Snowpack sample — Buffalo Mountain, Silverthorne, Colorado, USA (1/25/25, 10:11 AM MST)
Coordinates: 39.6222, -106.1139
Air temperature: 22 °F
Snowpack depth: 110 cm
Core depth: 30 cm
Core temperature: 42.8 °F
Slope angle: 12°, slope face: 102°
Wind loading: high
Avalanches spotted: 0
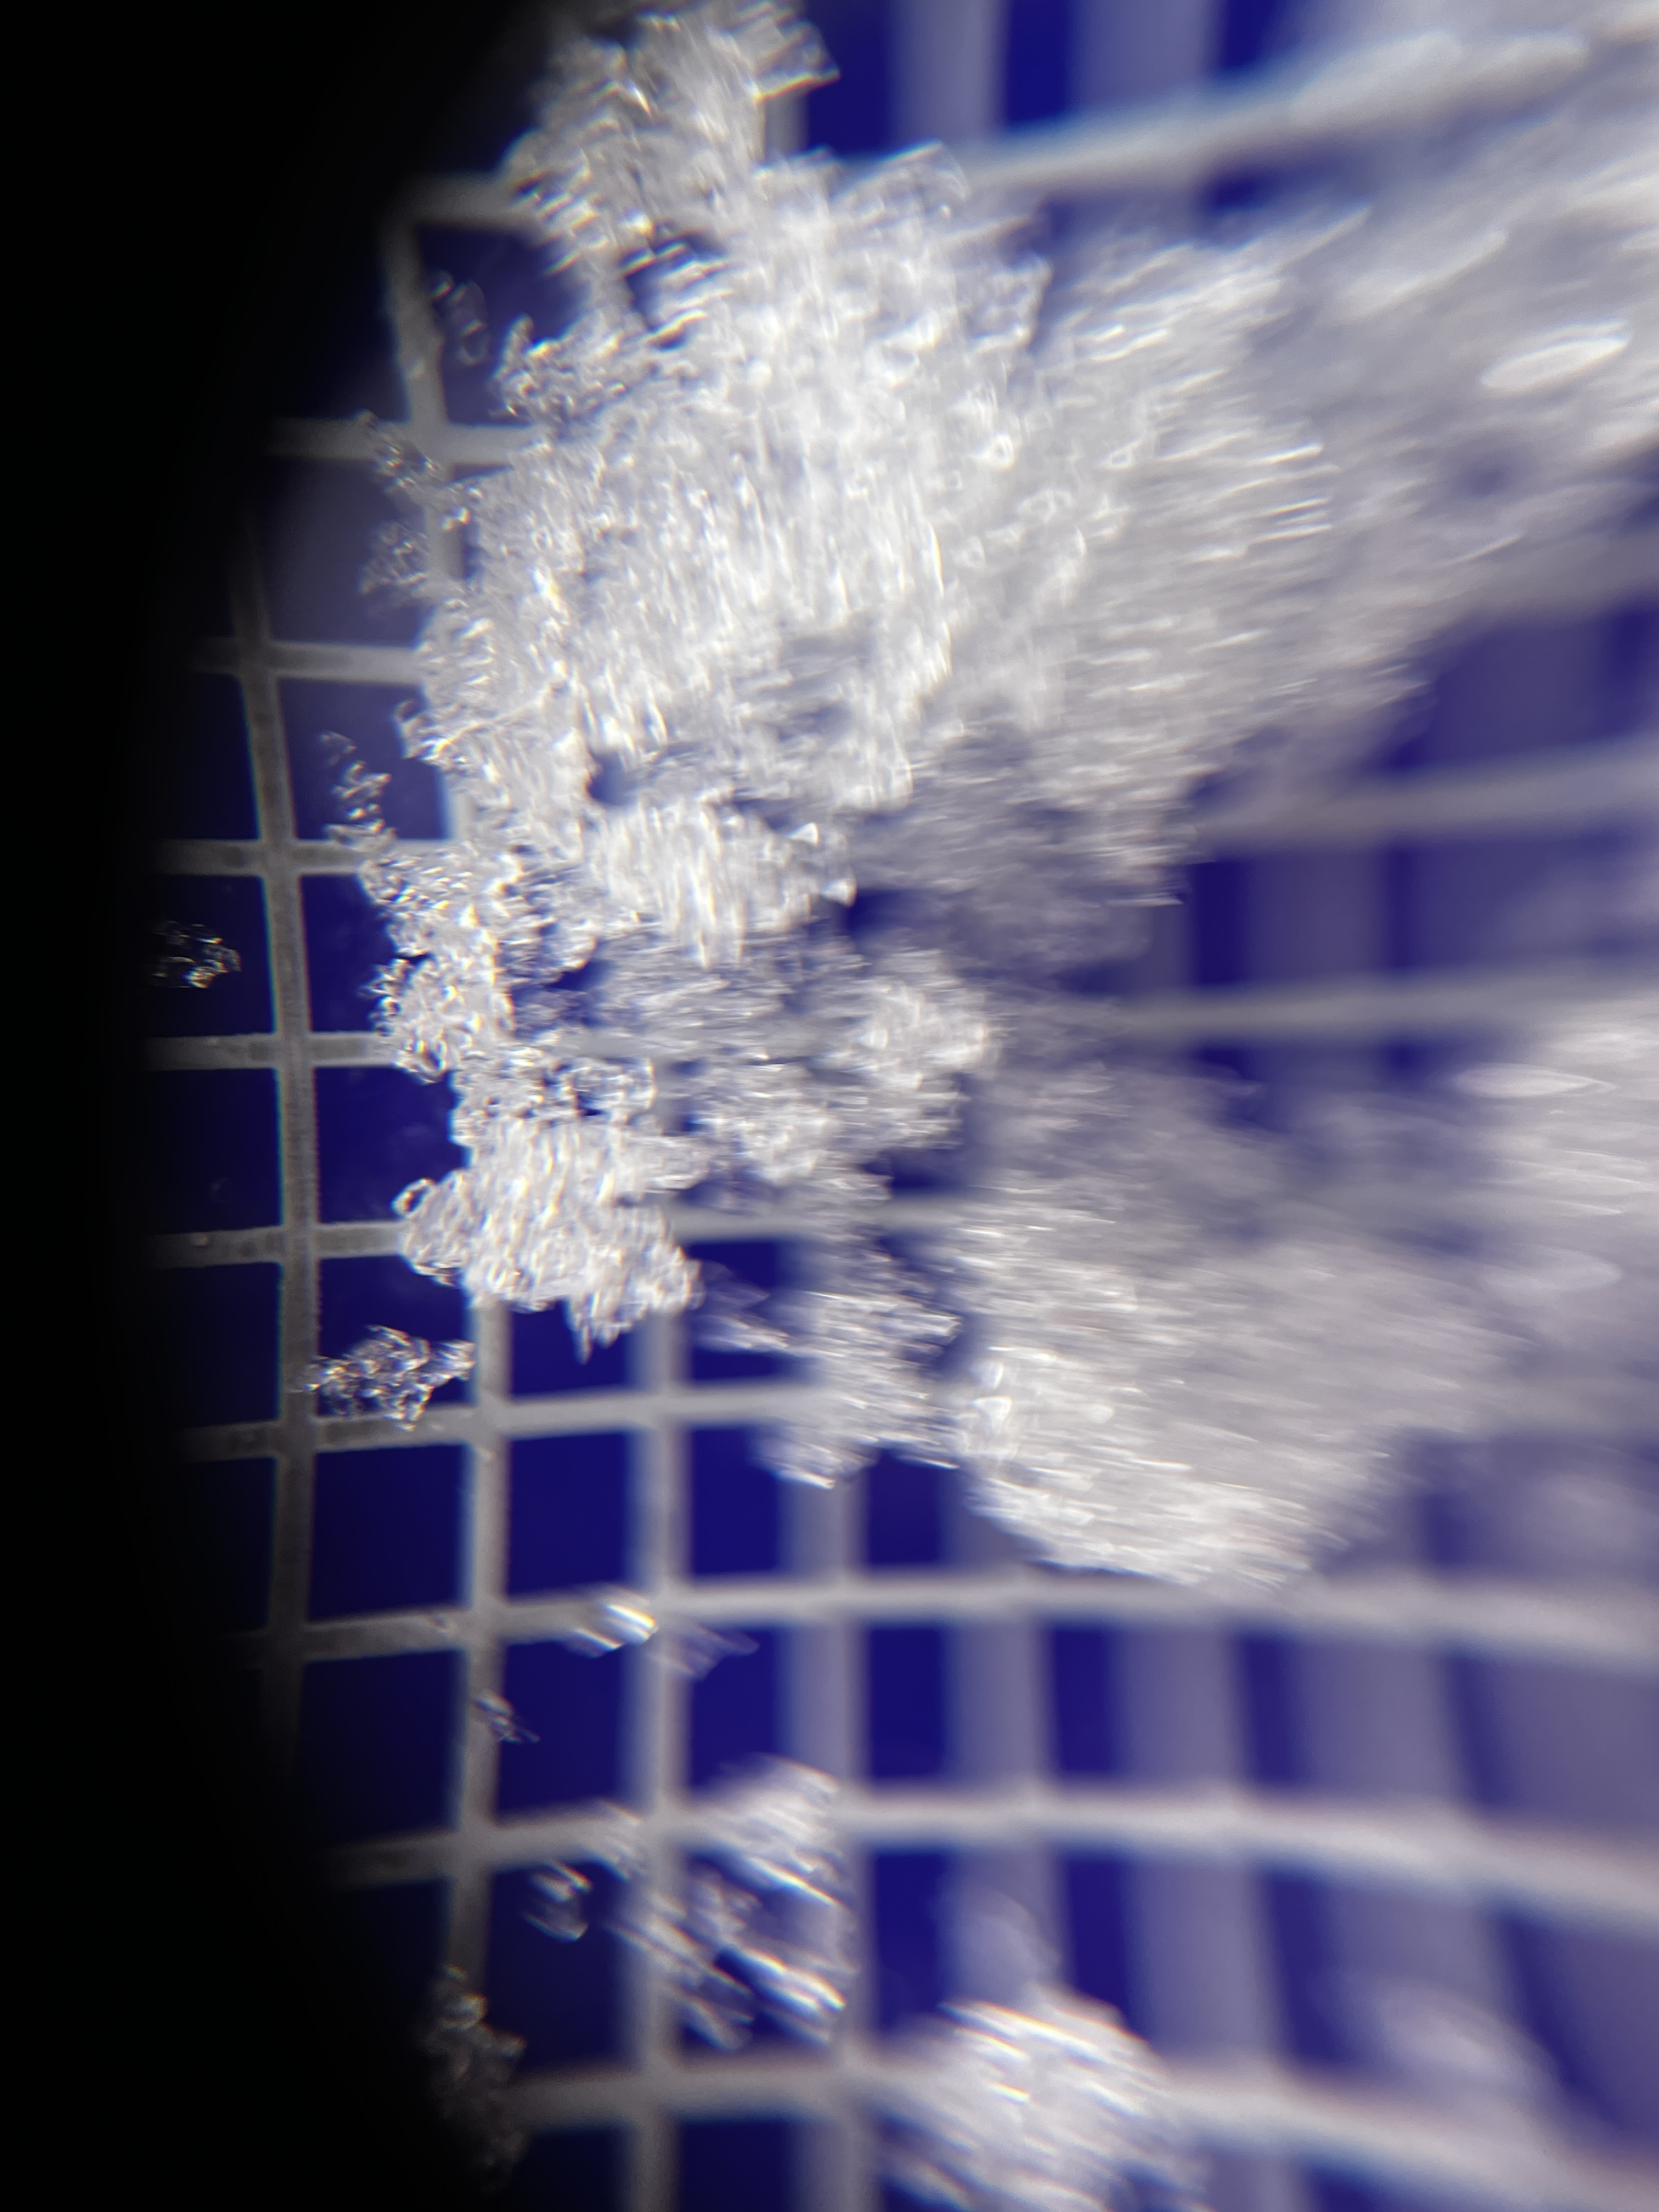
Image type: magnified_profile
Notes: No avalanches nearby, collected on the outskirts of a fire break 15 meters from the treeline, on way to Buffalo and Red Mountain